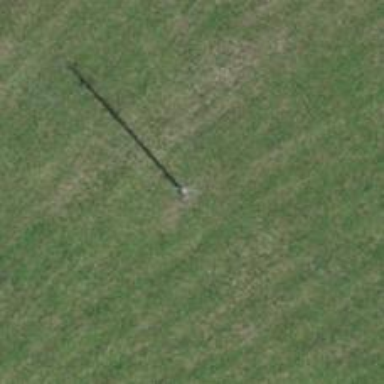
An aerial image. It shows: Utility pole in the area.